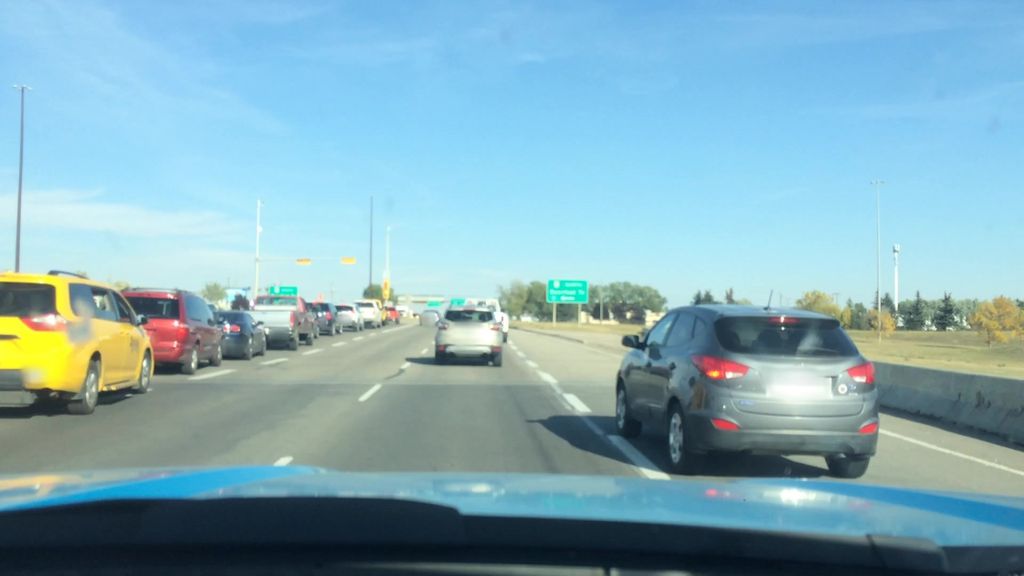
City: calgary